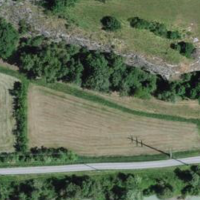
EUNIS habitat code: 52
Species observed at this site:
Prunus mahaleb
Turdus viscivorus
Garrulus glandarius